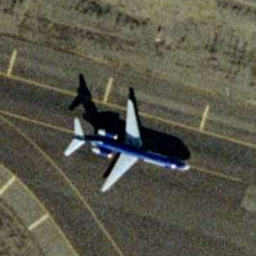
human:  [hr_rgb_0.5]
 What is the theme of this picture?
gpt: airport

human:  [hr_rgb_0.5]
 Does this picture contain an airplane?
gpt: yes

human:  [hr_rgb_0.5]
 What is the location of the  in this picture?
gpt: center